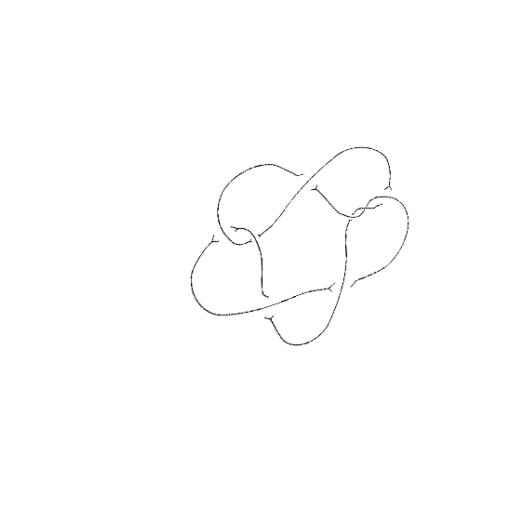
Crossing number: 8